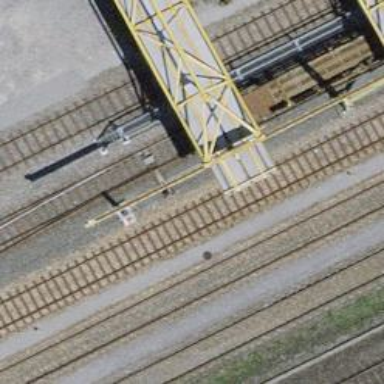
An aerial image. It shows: Single-track spur railway line.